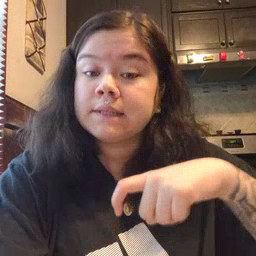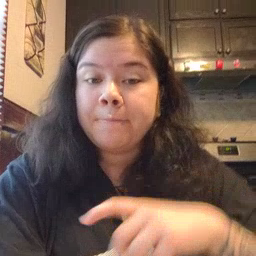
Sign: time